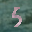
Label: 5